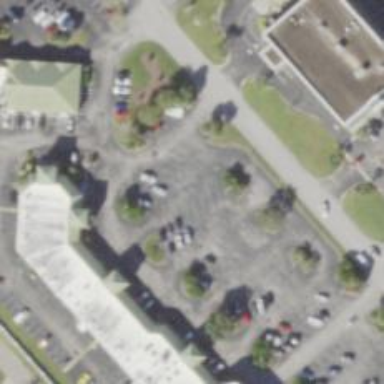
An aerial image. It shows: Parking space is available.